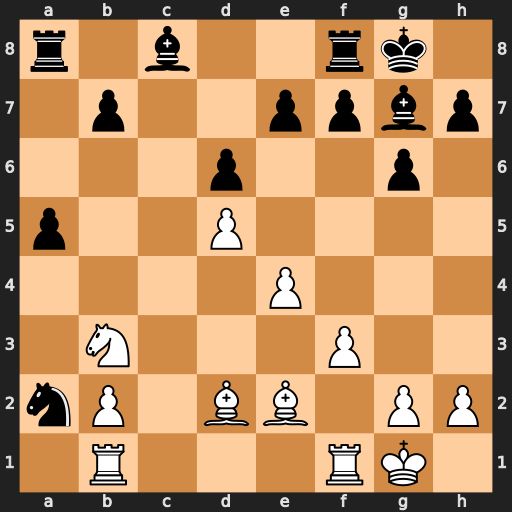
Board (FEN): r1b2rk1/1p2ppbp/3p2p1/p2P4/4P3/1N3P2/nP1BB1PP/1R3RK1
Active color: w
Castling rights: -
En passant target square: -
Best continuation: Ra1 a4 Rxa2